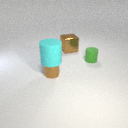
small brown metal cylinder to the left of small green rubber cylinder